Question: I am posting an open graph story that contains a photo object onto the users page, just like the Scrumptious Facebook sample project.
The open graph story that gets posted shoes the image, the heading and then where the description should be it posts the open graph url.
Here is the open graph url I use.
<URL>
&og:type=gopiratestd:boss
&og:title=Charizard
&og:description=%22Whatever%22
&og:image=<URL>
&body=Something
and the action is gopiratestd:beat
I using the graph API explorer to post test posts.
Here is an image of the post that appears in the activity log.

Any way I can fix this?
Also is there anyway of changing what the story links too? When I select the heading or picture in the open graph story it takes me to a blank page that shows the name of the action that was posted. I would like this to link to a separate webpage, is this possible?
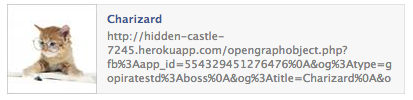
Answer: Since you are using double quotes in your 'description' parameter, you end up with
'''
<meta property="og:description" content=""Whatever"">
'''
in your generated HTML, and since that's invalid, FB's scraper does not read any description at all from your meta tags.
Drop the quotes around the value, and <URL>.
> Also is there anyway of changing what the story links too? When I select the heading or picture in the open graph story it takes me to a blank page that shows the name of the action that was posted.
If you want to output more content on that page - then output more content :-)
> I would like this to link to a separate webpage, is this possible?
The post will always link to the URL that was posted. You can redirect normal users landing on the URL elsewhere if you want, either client-side via JavaScript (that the scraper does not interpret), or server-side (then you have to exclude the scraper from that redirect <URL>.